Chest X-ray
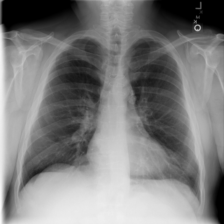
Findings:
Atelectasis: negative
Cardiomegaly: negative
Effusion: negative
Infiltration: negative
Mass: negative
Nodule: positive
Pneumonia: negative
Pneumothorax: negative
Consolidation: negative
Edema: negative
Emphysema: negative
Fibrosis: negative
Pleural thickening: negative
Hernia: negative